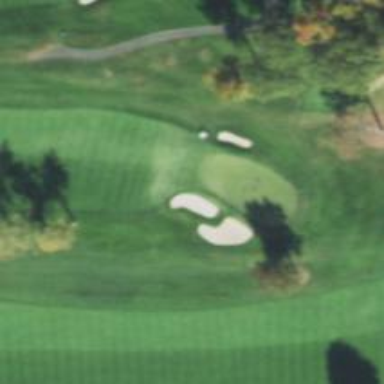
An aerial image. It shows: View of golf hole.